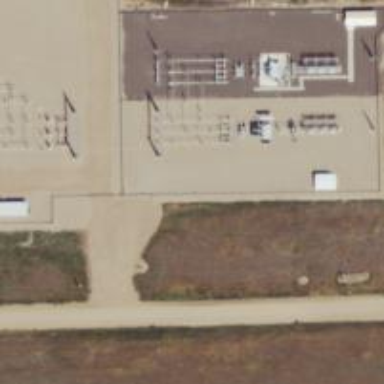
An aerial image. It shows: Switch for power supply.